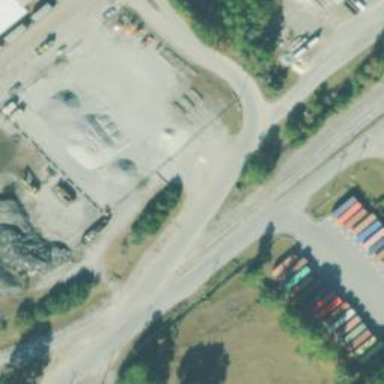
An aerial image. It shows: Railway spur junction.